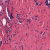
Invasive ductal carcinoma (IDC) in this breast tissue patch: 0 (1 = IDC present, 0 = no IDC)